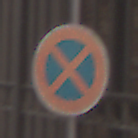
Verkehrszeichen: AbsolutesHalteverbot
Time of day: Midday
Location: Outdoor (Urban)
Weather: PartlyCloudy
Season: NotSpecified
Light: Natural